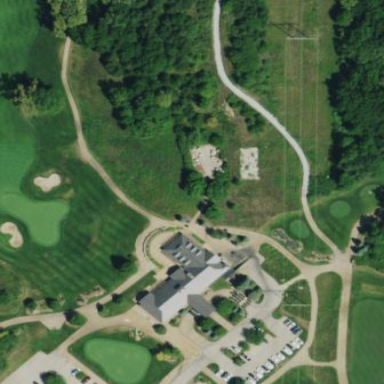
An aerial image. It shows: Designated golf cart path.